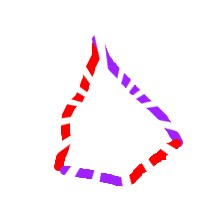
Shape: kite